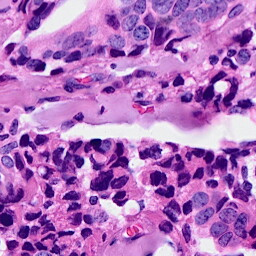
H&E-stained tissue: Breast